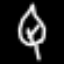
Label: leaf